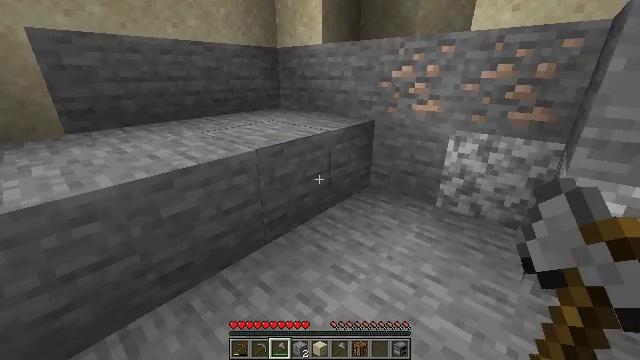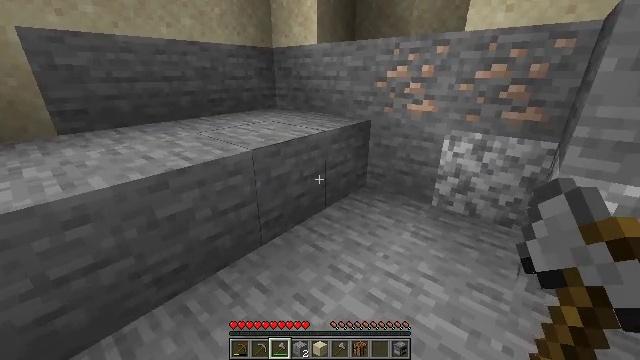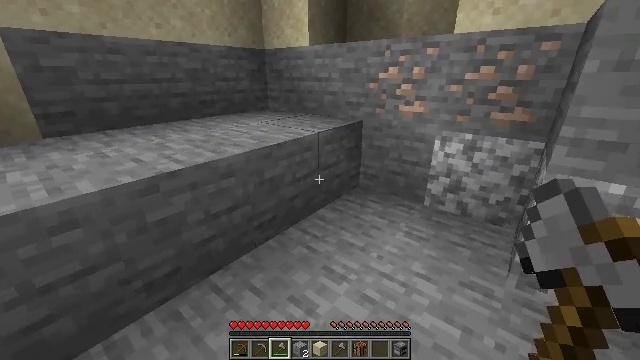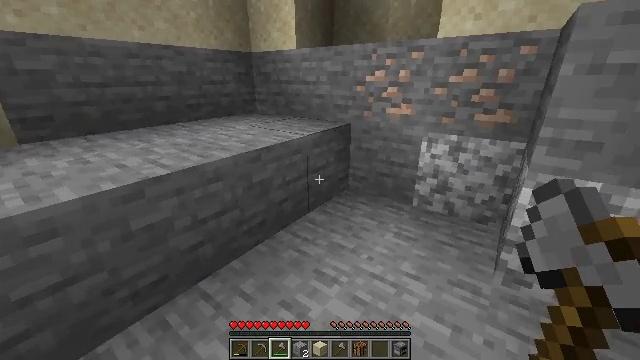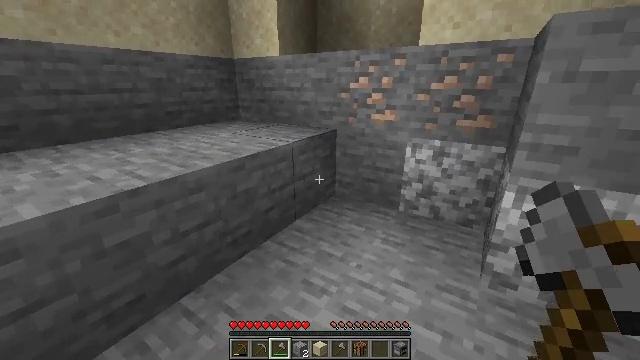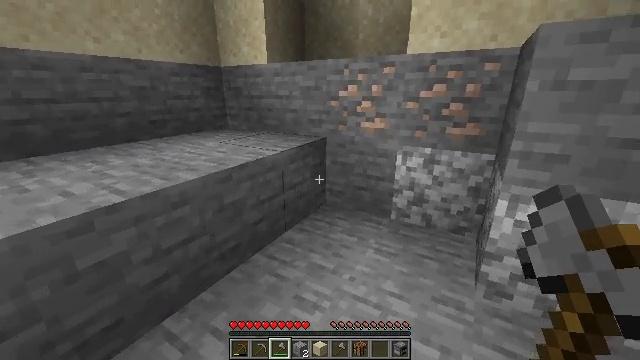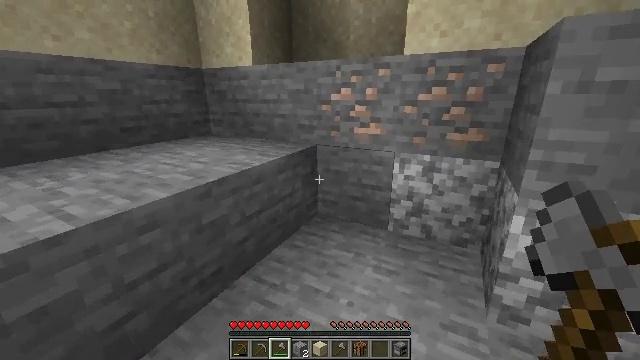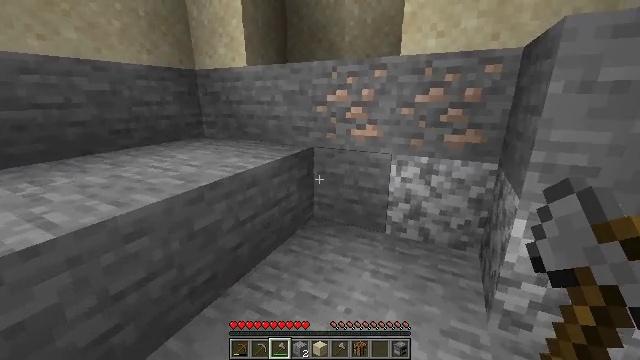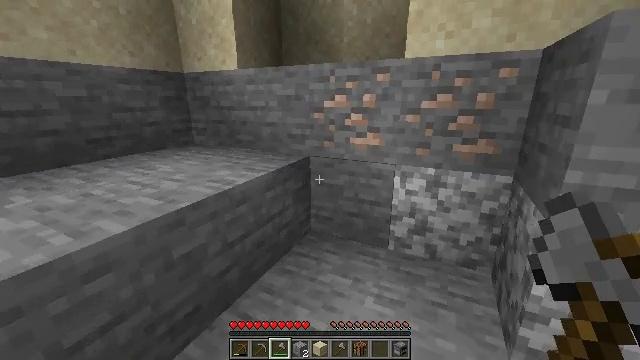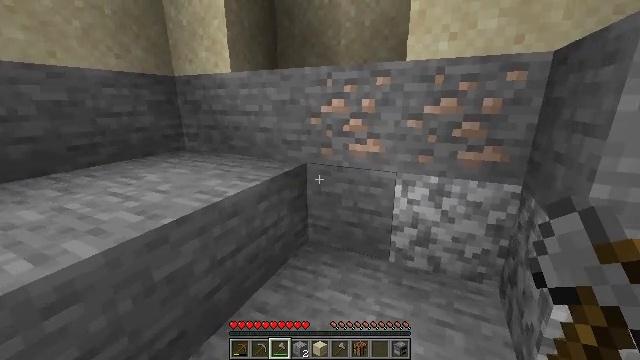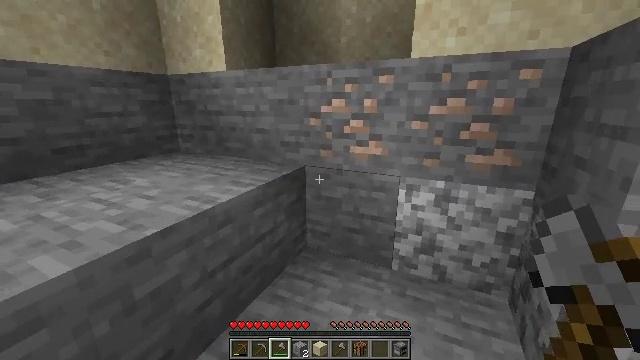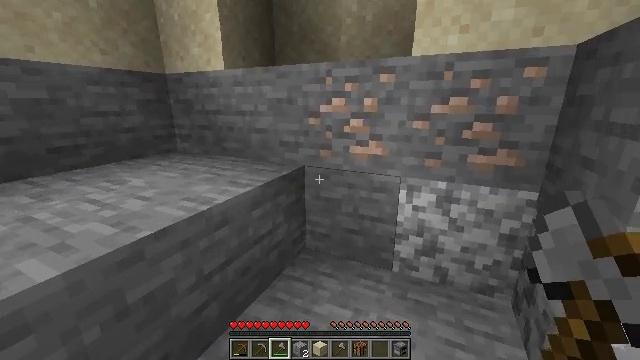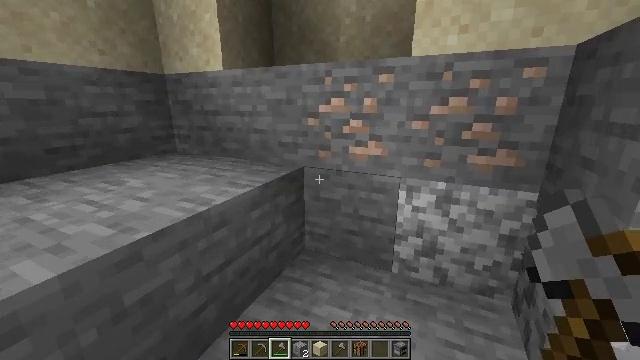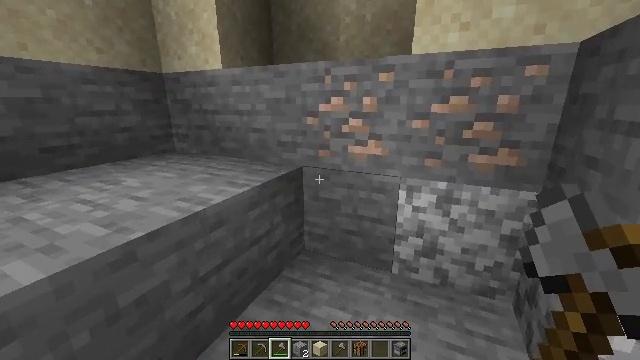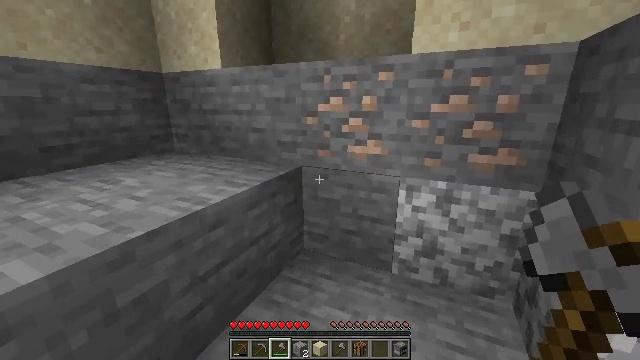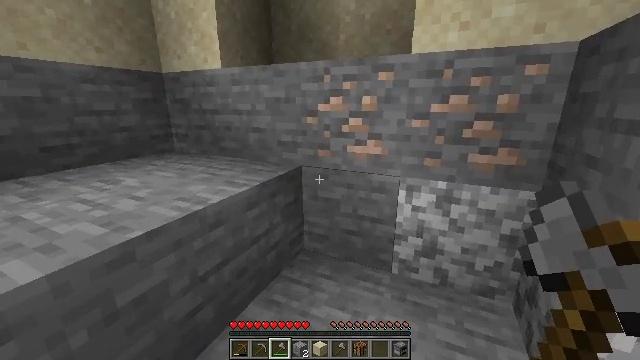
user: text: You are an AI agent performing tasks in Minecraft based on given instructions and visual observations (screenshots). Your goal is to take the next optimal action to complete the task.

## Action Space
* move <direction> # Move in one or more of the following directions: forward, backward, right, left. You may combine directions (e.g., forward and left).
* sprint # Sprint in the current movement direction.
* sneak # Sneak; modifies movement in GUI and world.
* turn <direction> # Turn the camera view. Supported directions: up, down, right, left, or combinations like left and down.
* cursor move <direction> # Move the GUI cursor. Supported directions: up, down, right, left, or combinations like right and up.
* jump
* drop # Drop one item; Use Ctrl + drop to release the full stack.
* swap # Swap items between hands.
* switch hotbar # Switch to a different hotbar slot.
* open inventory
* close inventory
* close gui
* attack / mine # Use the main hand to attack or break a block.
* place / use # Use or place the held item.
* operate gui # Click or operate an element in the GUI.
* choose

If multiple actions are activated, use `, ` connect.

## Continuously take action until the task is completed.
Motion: motion action
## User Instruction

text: Kill mobs.
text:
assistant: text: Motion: no_op
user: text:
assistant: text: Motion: turn right
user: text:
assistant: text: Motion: turn right
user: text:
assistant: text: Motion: move forward, turn right and up
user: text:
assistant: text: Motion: move forward, turn right and up
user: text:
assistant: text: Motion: move forward, turn right
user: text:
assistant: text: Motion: move forward, turn right
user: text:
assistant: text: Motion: move forward
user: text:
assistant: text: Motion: no_op
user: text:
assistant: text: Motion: no_op
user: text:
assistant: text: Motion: no_op
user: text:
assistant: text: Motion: no_op
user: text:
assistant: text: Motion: no_op
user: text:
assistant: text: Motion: no_op
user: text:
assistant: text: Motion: no_op
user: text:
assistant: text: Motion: no_op
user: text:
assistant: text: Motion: turn left
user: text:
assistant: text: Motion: turn left and up
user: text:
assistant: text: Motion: turn left and up
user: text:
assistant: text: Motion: turn left and up
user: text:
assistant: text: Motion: turn left and up
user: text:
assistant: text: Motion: turn left
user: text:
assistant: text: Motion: turn left
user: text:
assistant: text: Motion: turn left and up
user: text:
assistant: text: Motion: turn left and up
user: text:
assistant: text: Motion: turn left
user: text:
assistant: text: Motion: no_op
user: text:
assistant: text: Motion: no_op
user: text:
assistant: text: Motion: no_op
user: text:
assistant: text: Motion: no_op